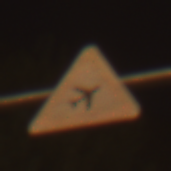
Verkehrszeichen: FlugbetriebLinks
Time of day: Night
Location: Outdoor (Urban)
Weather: Clear
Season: NotSpecified
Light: Artificial